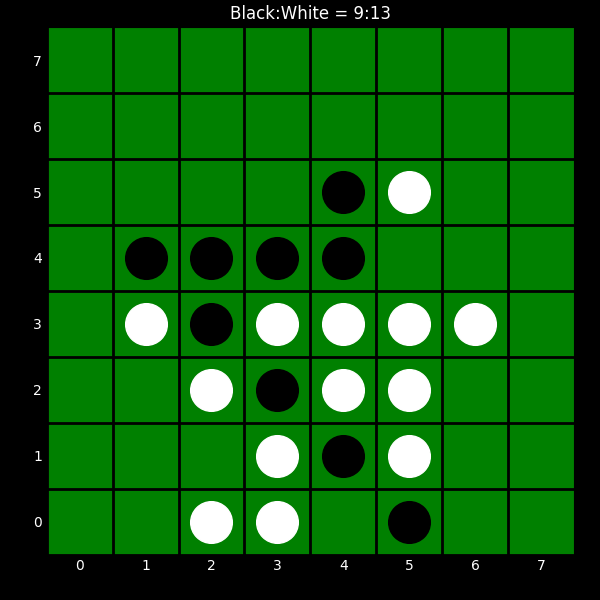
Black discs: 9
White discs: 13